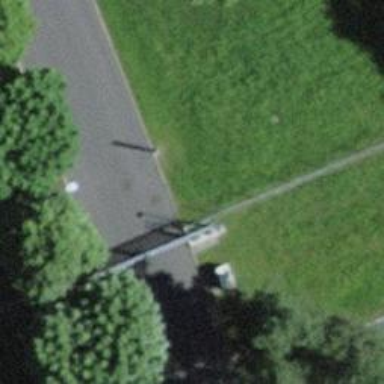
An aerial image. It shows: Fence.